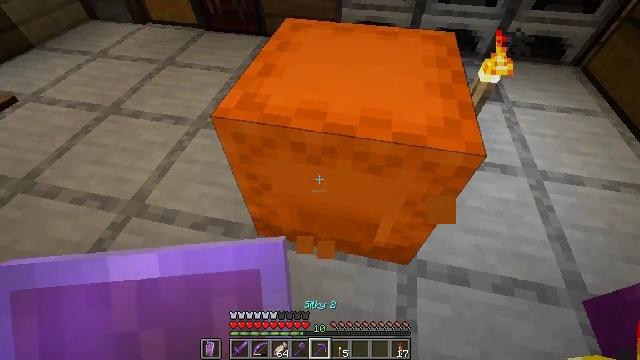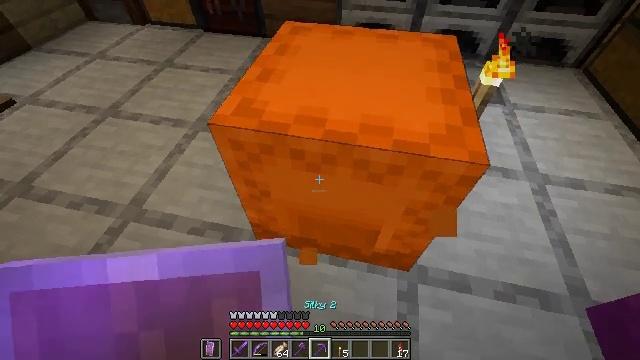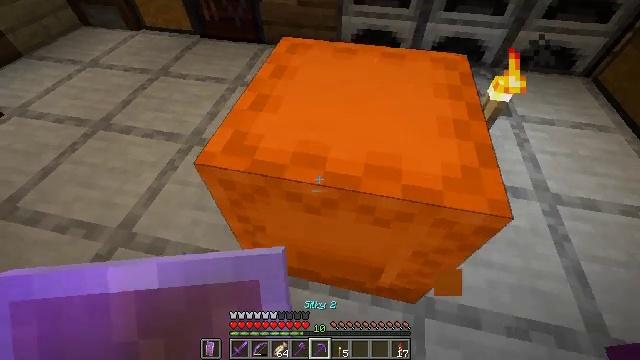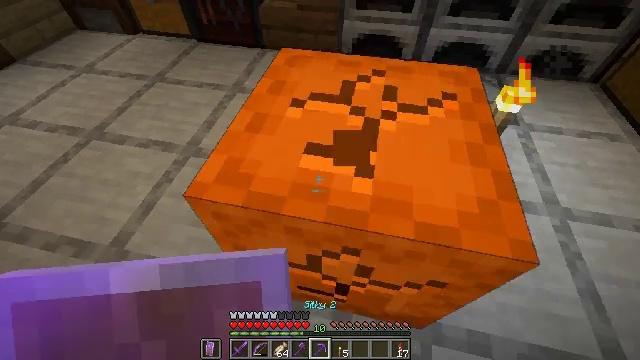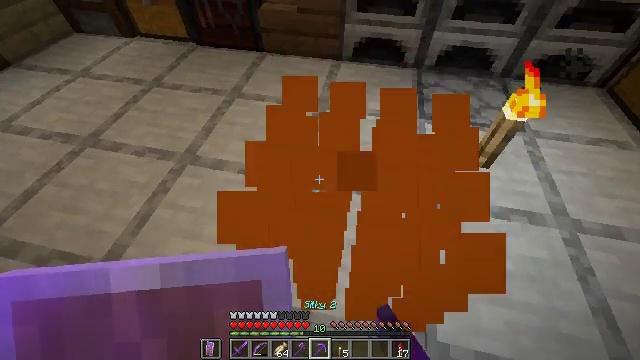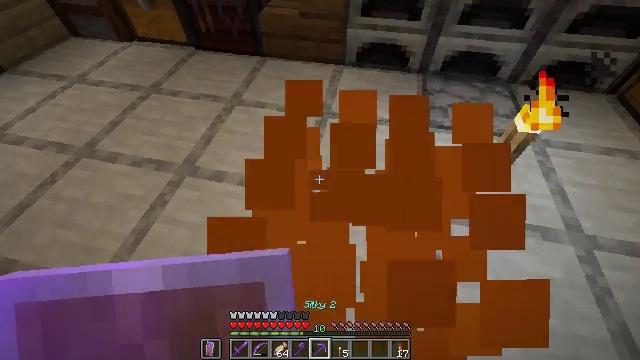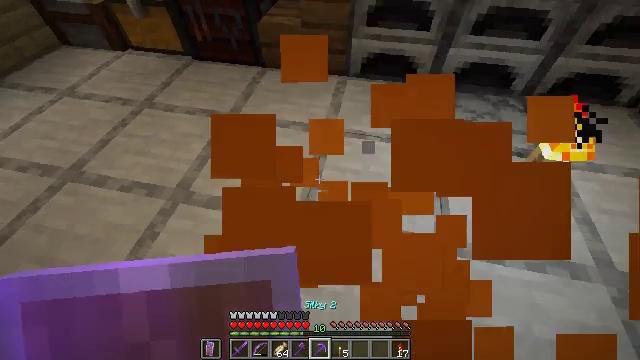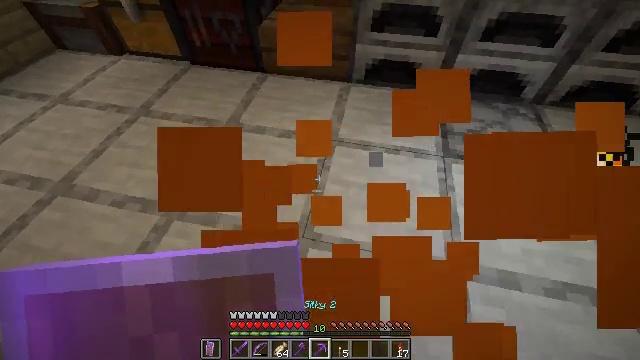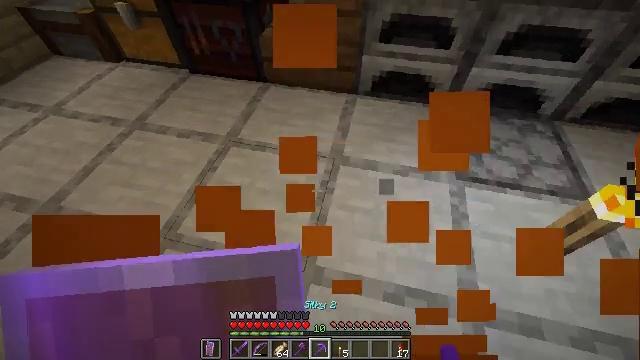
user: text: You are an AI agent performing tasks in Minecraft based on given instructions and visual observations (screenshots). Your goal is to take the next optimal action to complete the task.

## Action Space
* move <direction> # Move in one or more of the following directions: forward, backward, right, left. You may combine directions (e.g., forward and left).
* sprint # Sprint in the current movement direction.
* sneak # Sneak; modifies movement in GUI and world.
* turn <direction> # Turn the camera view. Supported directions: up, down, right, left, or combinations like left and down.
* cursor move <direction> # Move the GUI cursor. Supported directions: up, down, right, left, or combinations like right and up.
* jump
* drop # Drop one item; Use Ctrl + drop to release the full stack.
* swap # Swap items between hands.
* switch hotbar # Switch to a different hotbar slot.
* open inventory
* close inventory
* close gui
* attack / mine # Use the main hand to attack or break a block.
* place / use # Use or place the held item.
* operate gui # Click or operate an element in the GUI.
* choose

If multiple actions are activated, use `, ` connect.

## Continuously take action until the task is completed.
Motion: motion action
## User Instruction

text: Destroy the orange shulker box to move it.
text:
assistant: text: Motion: move forward
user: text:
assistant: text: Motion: move forward
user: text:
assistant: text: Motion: move forward, attack / mine
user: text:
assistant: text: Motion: move forward, attack / mine
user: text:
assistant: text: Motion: move forward, attack / mine
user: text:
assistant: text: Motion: move forward
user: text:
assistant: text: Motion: move forward
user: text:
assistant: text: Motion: move forward
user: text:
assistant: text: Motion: no_op